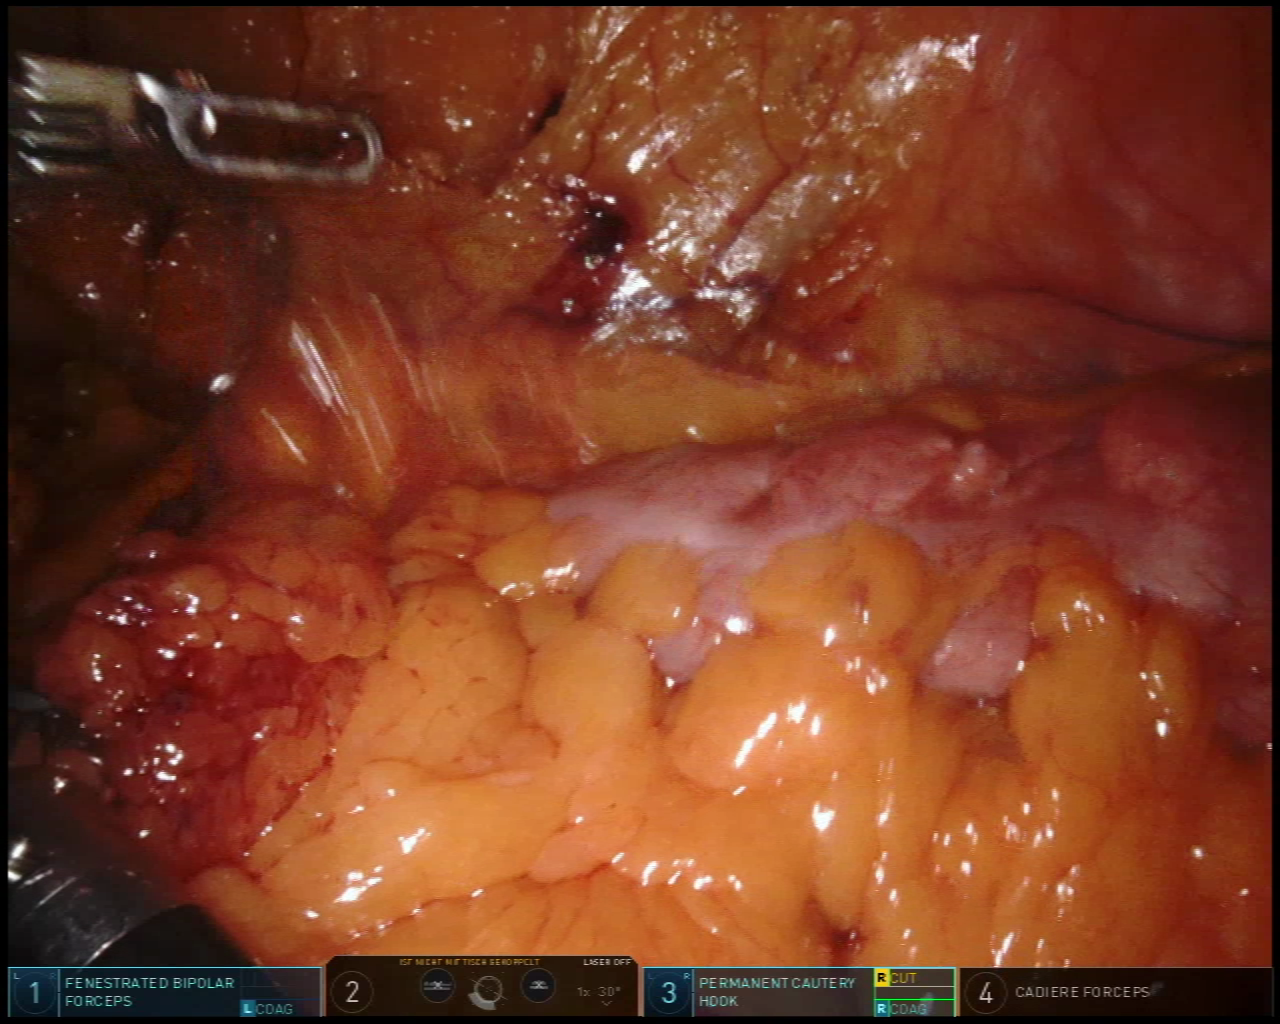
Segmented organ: colon
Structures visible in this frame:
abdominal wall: yes
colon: yes
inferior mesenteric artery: no
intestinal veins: no
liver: no
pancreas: no
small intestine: no
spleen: no
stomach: no
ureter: no
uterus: no
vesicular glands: no